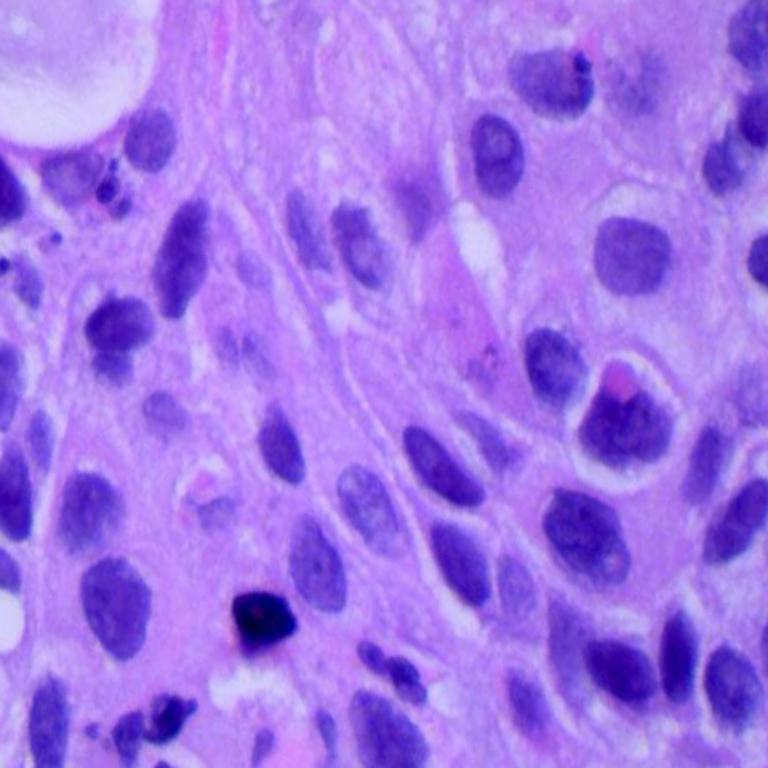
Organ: lung
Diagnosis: squamous carcinomas